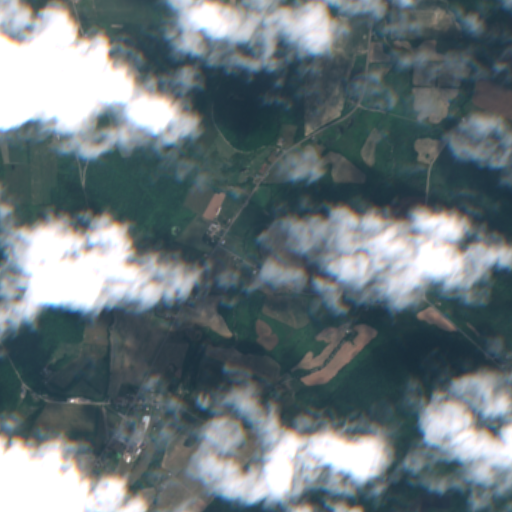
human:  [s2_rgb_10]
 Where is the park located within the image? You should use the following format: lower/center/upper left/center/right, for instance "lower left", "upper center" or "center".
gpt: The park is located in the center left of the image.
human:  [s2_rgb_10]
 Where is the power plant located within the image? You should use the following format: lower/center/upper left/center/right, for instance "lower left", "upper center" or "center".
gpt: There is no power plant in the image.